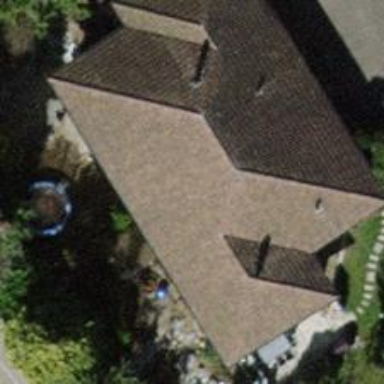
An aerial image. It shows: Detached building with hipped roof.